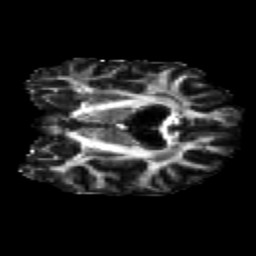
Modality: FA
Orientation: coronal
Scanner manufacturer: ge
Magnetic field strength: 3 T
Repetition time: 8.8 s
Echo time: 0.0808 s